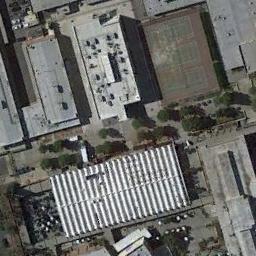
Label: tennis_court